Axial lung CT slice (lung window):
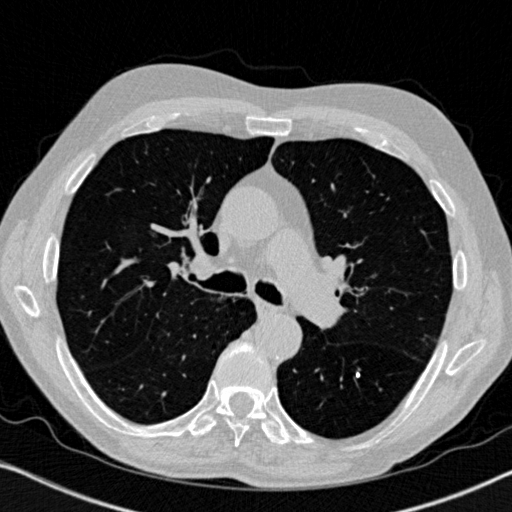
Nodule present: yes
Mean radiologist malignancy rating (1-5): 1